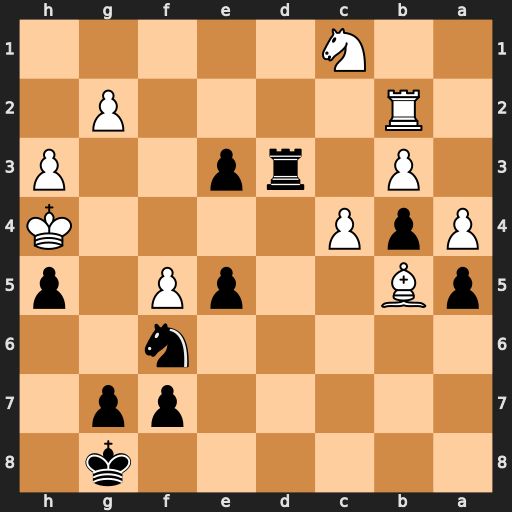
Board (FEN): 6k1/5pp1/5n2/pB2pP1p/PpP4K/1P1rp2P/1R4P1/2N5
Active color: b
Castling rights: -
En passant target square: -
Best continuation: Rd2 Nd3 Rxd3